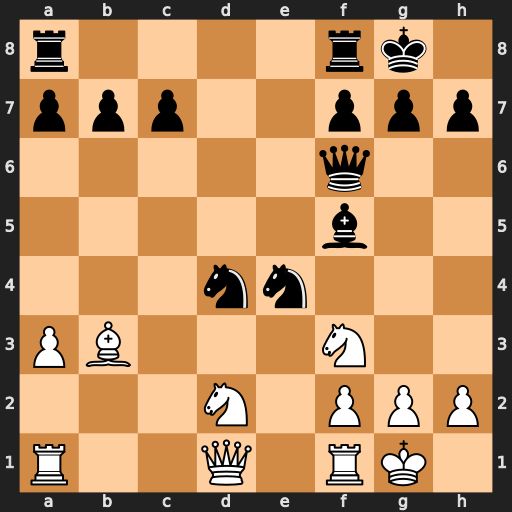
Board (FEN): r4rk1/ppp2ppp/5q2/5b2/3nn3/PB3N2/3N1PPP/R2Q1RK1
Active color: w
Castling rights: -
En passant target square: -
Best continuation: Nxe4 Bxe4 Qxd4 Qxd4 Nxd4